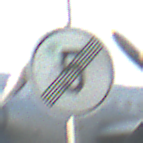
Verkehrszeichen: EndeGeschwindigkeit5
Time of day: SunriseSunset
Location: Outdoor (Special)
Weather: Clear
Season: NotSpecified
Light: Natural